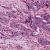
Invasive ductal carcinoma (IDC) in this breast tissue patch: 1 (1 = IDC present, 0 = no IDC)